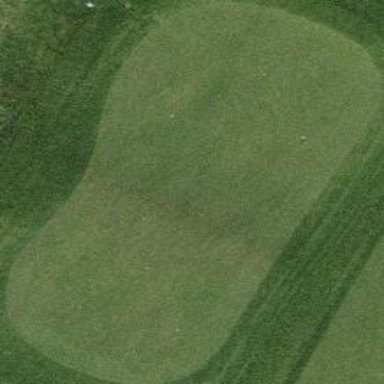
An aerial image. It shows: Golf green.